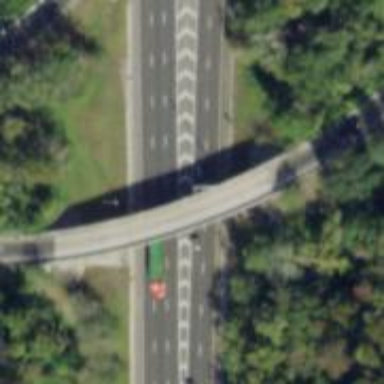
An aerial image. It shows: Bridge on motorway link.